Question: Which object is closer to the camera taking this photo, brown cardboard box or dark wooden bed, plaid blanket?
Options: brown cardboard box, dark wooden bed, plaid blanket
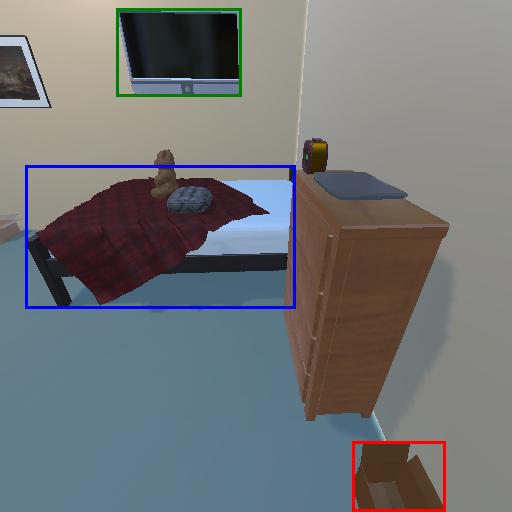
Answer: brown cardboard box